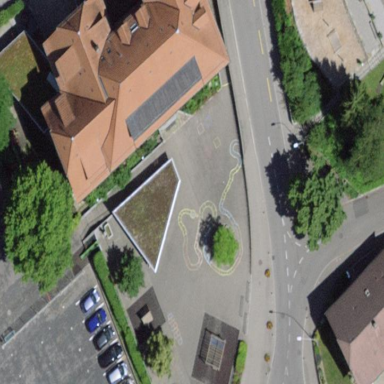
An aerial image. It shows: School.